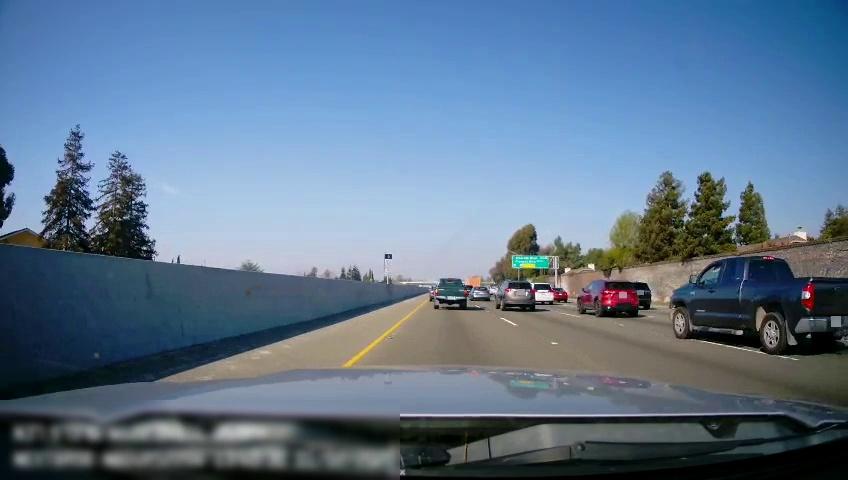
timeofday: Day
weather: Sunny
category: Drivable Space
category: Vehicles | Truck
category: Vehicles | SUV
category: Vehicles | Car
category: Vehicles | SUV
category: Vehicles | Truck
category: Vehicles | SUV
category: Vehicles | Car
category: Vehicles | SUV
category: Vehicles | SUV
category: Lanes | Alternate Lane
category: Lanes | Current Lane
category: Lanes | Alternate Lane
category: Lanes | Alternate Lane
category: Traffic | Signs
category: Traffic | Signs